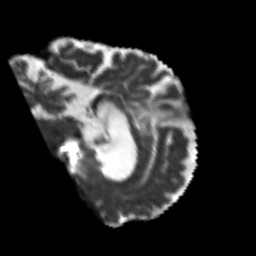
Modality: T2w
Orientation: sagittal
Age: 68
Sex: male
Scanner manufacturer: siemens
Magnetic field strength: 3 T
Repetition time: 7.3 s
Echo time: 0.087 s